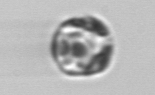
Label: Thalassiosira